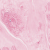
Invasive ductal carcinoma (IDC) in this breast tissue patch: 0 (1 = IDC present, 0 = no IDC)